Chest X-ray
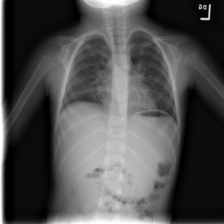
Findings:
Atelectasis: negative
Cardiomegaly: negative
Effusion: negative
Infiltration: positive
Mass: negative
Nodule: negative
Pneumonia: negative
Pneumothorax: negative
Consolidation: negative
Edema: negative
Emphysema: negative
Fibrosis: negative
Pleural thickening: negative
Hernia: negative